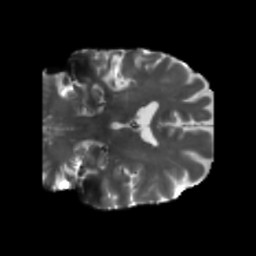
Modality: T2w
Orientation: coronal
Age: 55
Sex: male
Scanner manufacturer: siemens
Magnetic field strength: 3 T
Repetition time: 5.25 s
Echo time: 0.08 s